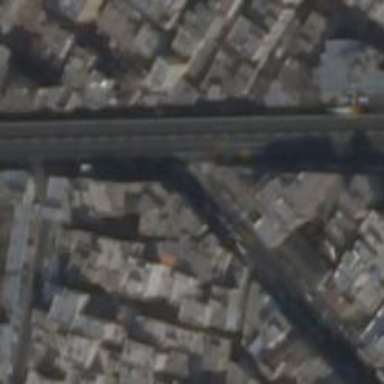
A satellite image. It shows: Primary highway crossing over bridge.